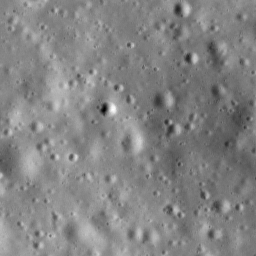
Host type: hard_negative
Lunar coordinates: latitude -1.852, longitude -168.19